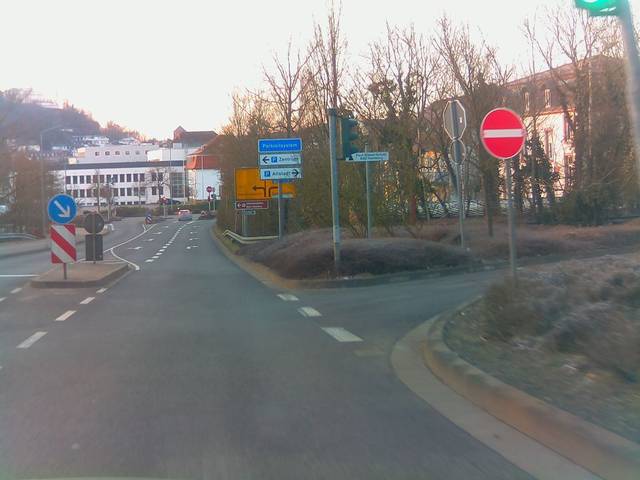
Region: Germany
Coordinates: 49.328, 7.339